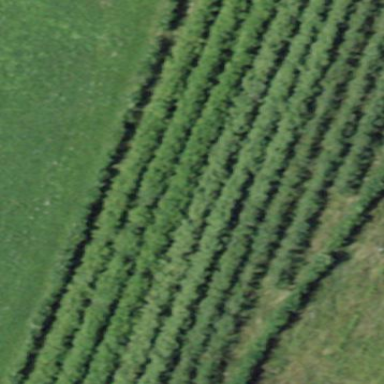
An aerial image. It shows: Orchard.